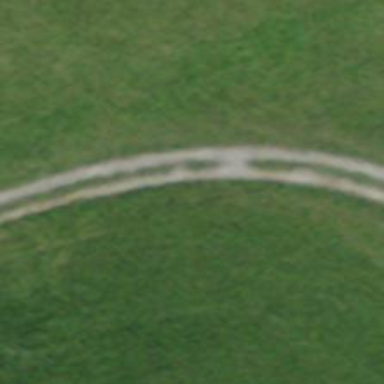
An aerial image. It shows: Gravel track with grade 2 quality.